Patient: sex F, age 31
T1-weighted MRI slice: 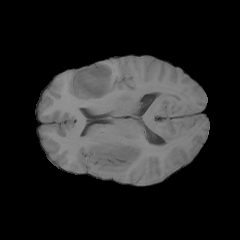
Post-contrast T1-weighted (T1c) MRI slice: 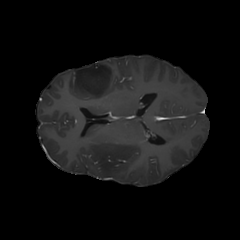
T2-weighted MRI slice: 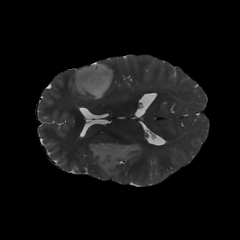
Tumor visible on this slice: yes
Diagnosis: Astrocytoma, IDH-mutant
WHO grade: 2